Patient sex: M
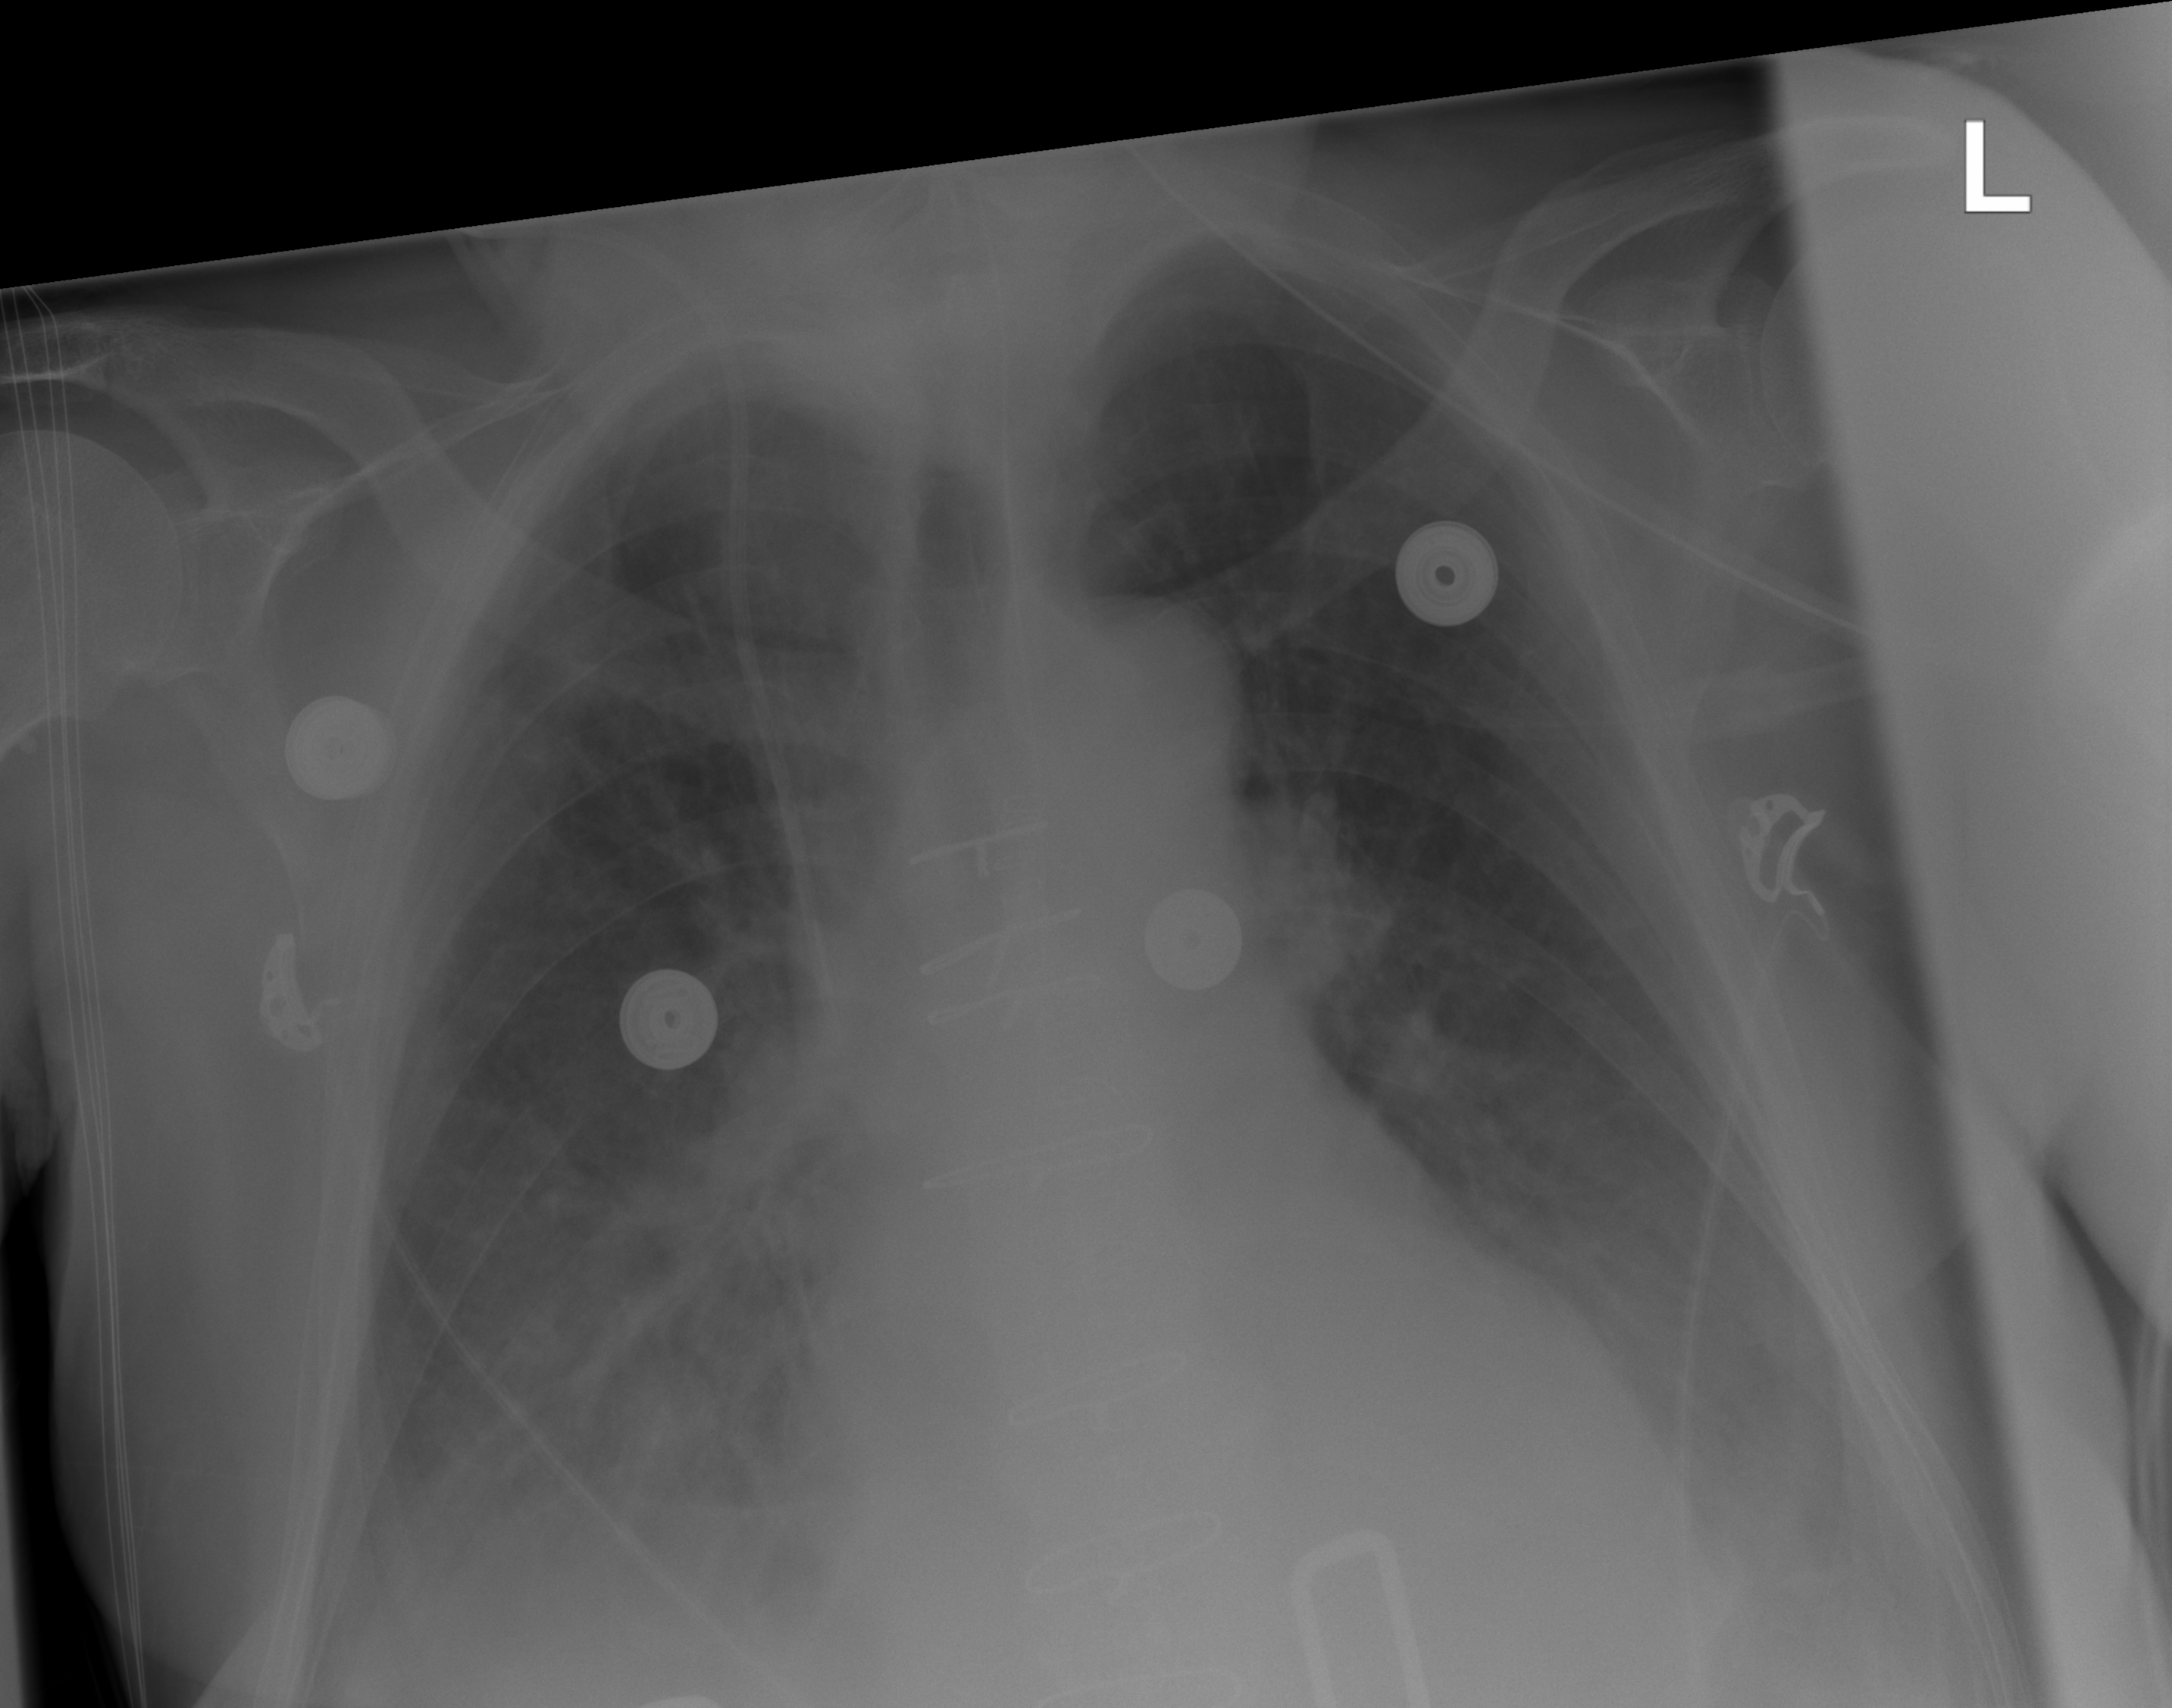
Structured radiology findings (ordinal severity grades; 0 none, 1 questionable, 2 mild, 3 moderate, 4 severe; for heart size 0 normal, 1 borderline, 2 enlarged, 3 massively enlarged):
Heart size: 1
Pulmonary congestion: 2
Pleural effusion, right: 2
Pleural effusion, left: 2
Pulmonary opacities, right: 2
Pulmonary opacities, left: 0
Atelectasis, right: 2
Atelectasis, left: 2